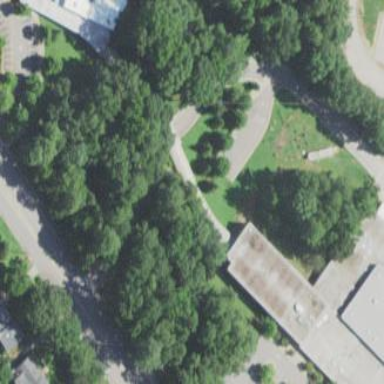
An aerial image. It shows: Canopy roof.